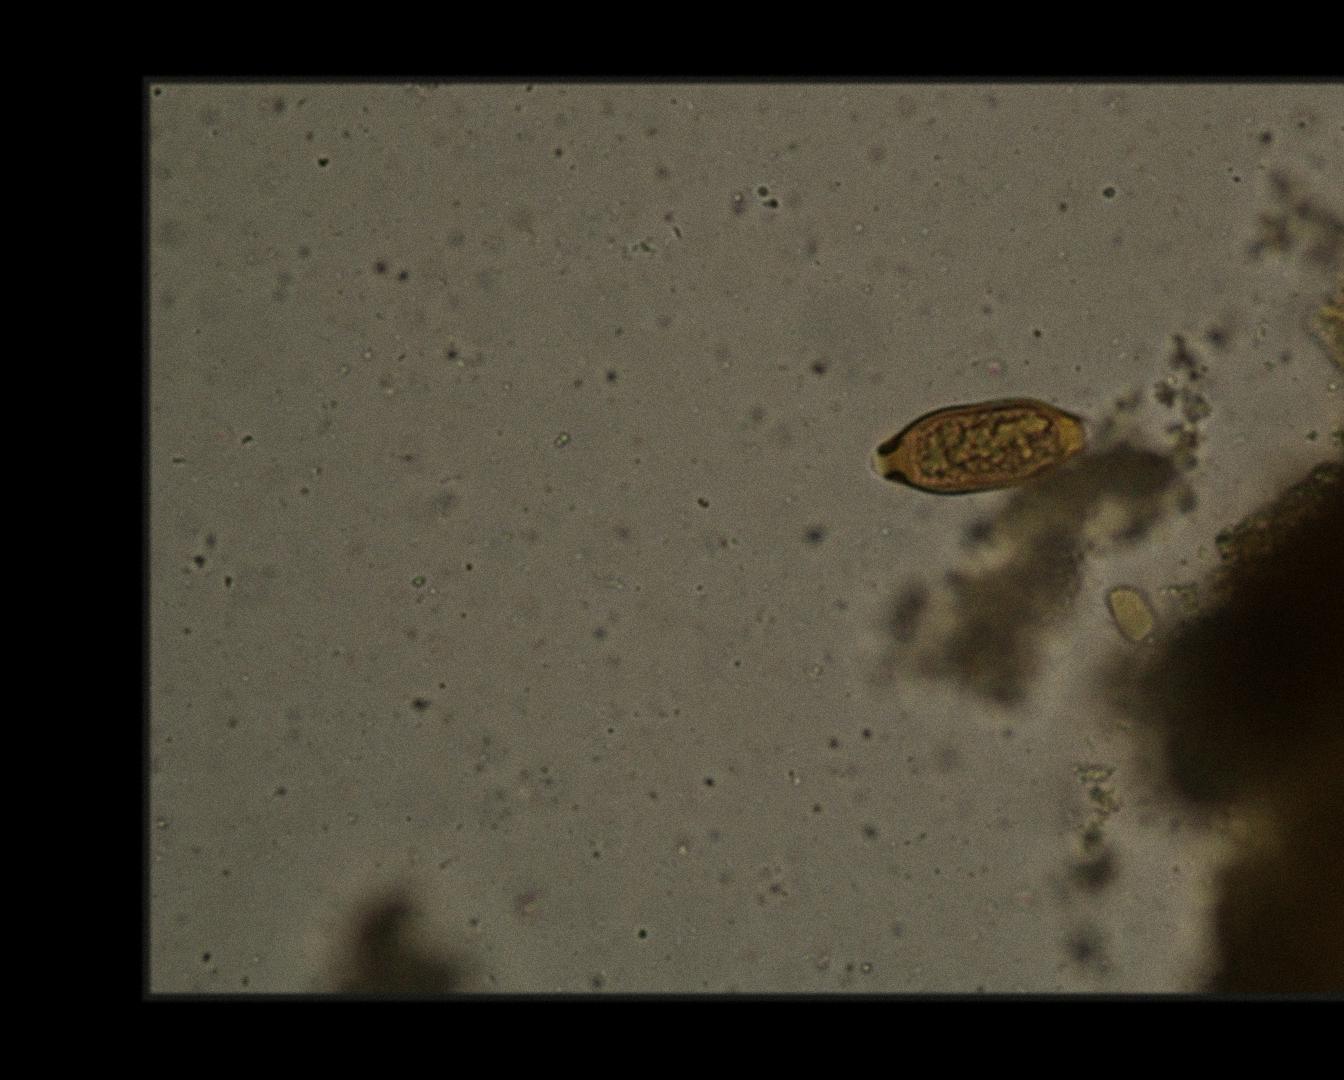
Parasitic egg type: Trichuris trichiura